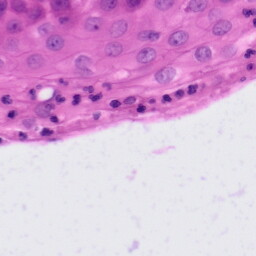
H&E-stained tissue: Tonsil